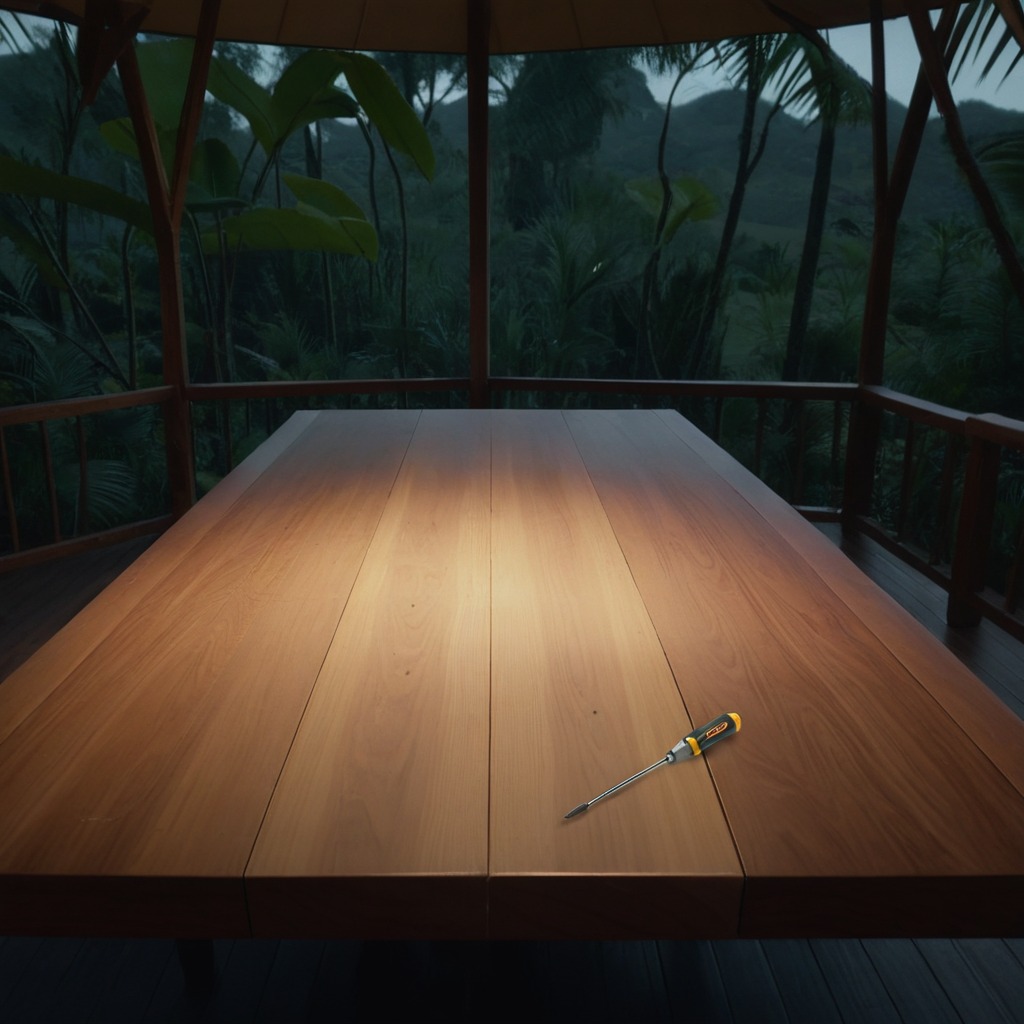
A screwdriver is lying on a wooden table in a jungle field workshop tent at night.